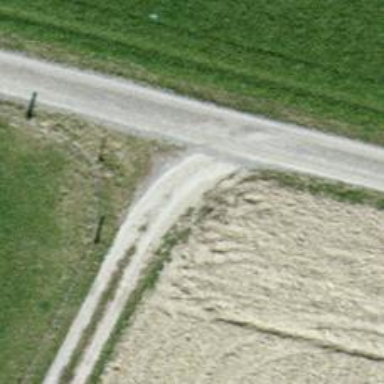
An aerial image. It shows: Track with ground surface graded as grade3.